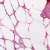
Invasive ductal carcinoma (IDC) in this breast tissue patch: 0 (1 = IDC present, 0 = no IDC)